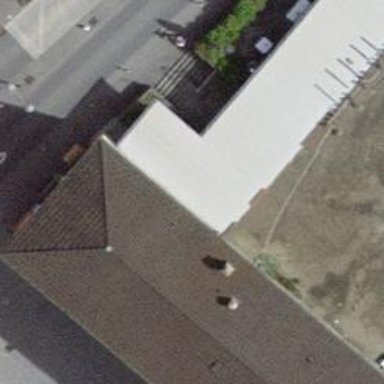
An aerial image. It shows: Restaurant.